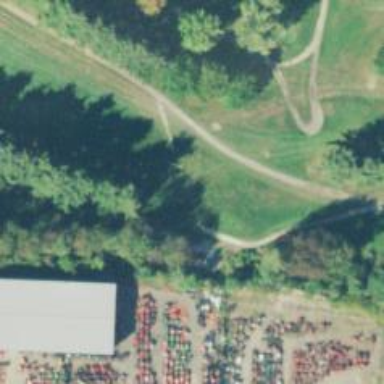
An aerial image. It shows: Service road designated as golf cart path.